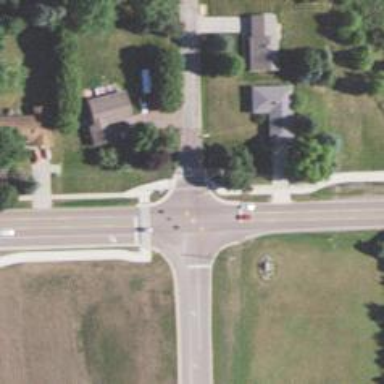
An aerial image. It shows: Marked road crossing.